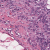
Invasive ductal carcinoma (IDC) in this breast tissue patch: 1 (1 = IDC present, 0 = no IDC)